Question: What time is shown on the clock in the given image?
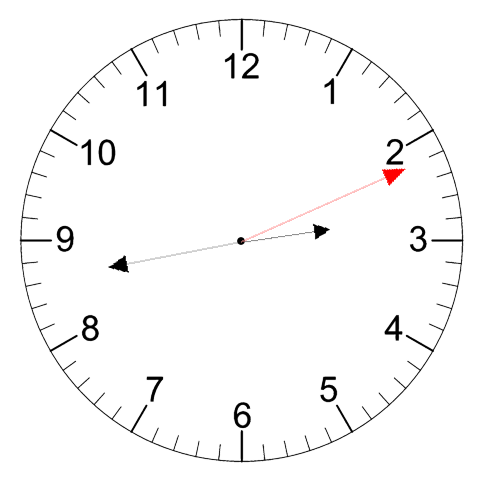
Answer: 02:43:11